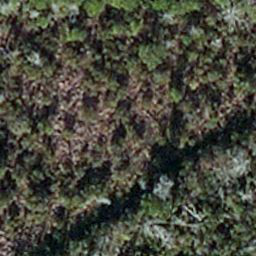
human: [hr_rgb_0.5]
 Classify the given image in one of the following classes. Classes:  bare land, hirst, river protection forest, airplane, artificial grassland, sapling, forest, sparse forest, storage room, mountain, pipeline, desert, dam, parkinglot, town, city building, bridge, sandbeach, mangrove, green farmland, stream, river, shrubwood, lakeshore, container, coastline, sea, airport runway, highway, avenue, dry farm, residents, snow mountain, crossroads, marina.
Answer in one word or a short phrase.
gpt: sapling